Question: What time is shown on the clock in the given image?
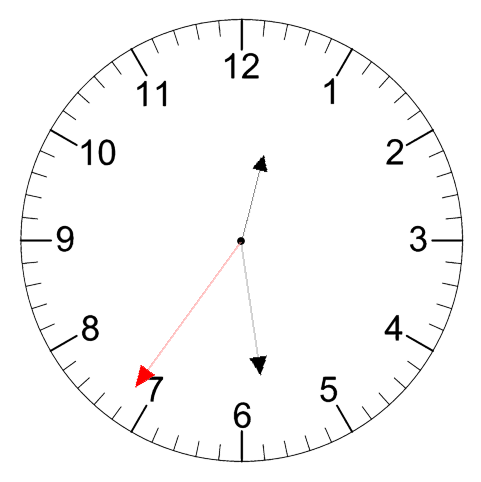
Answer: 12:28:36